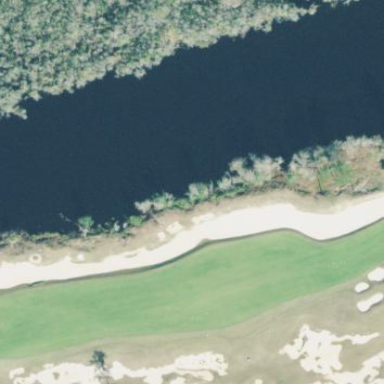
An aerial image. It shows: Bunker on golf course.